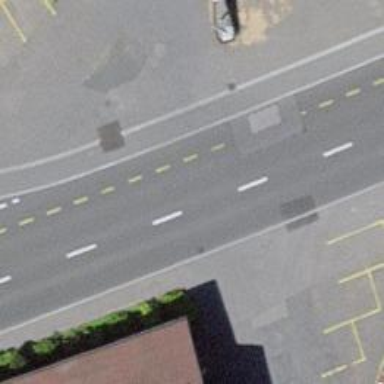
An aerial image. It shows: Secondary road with dedicated cycle lane on the left side.